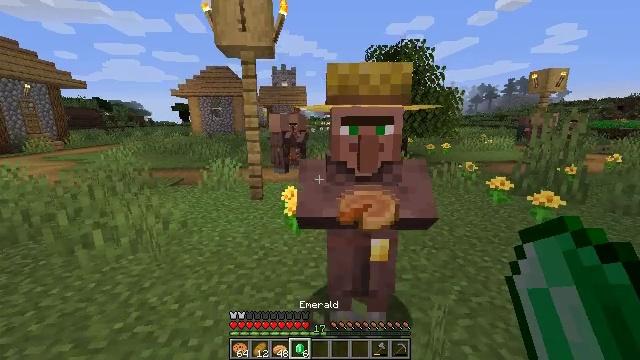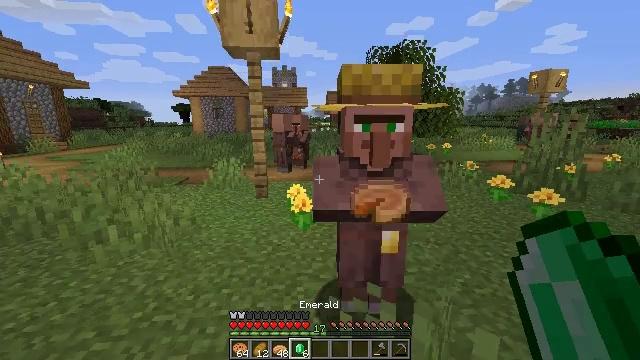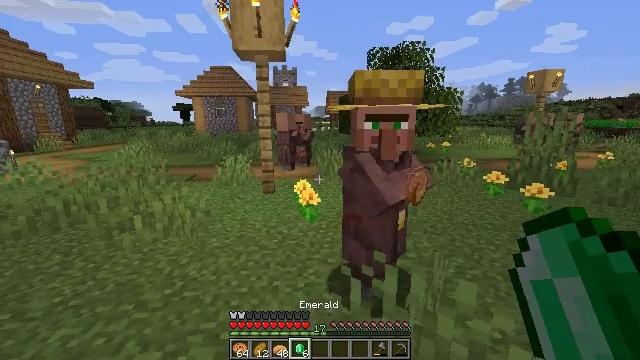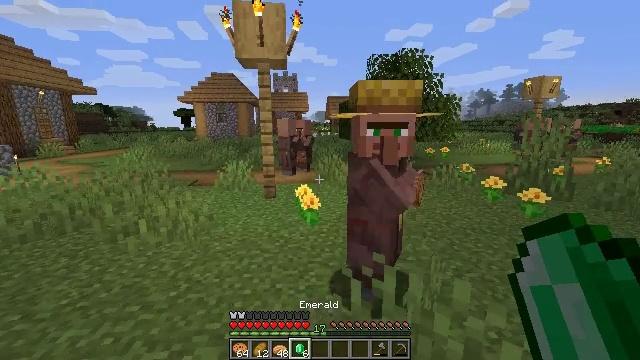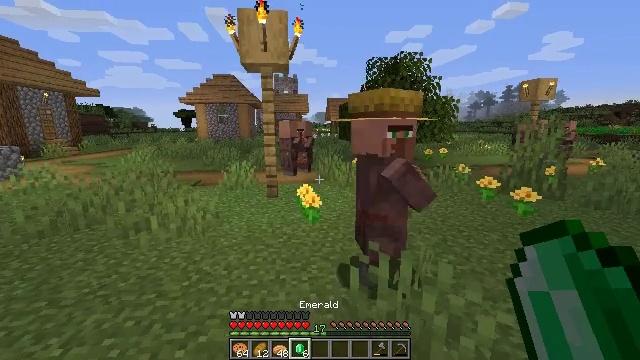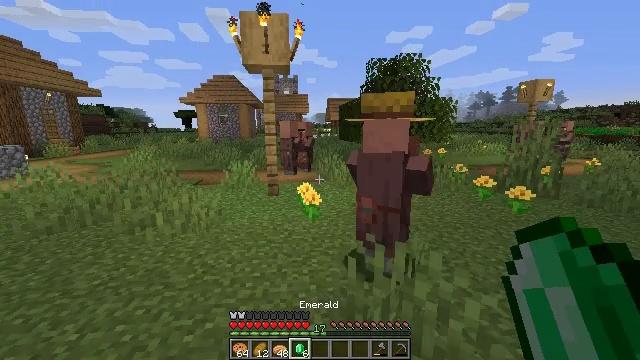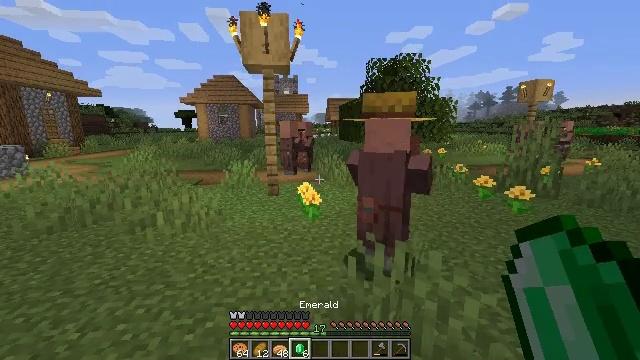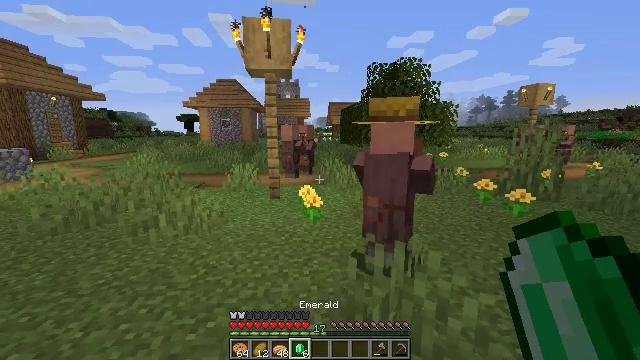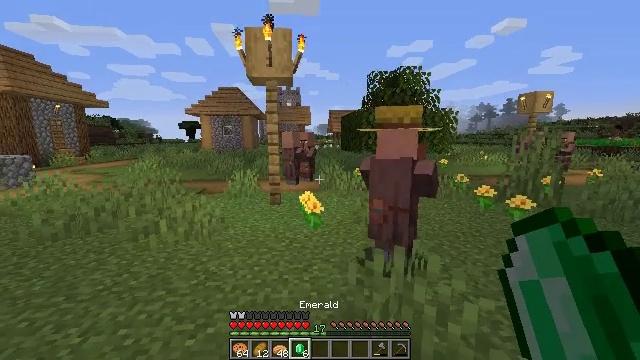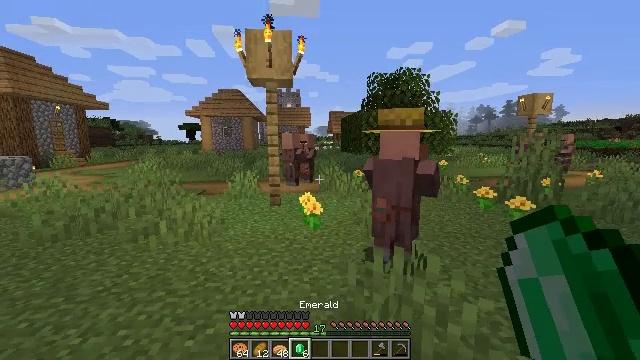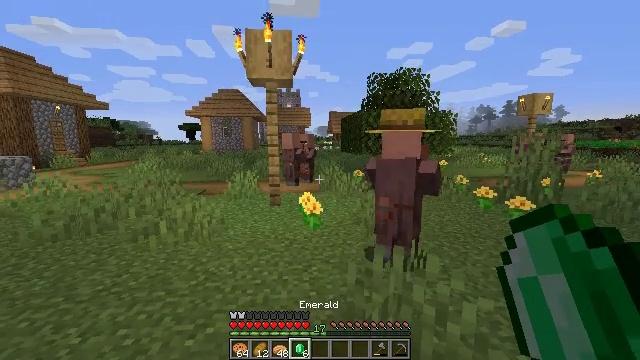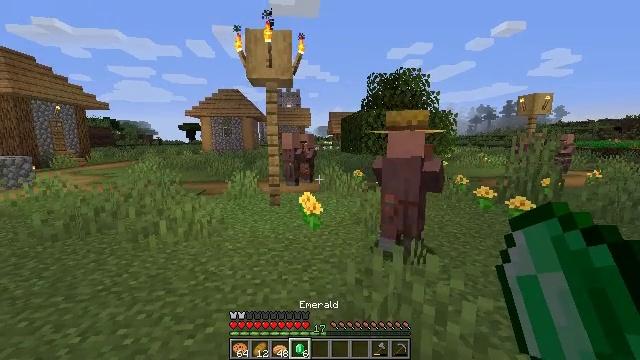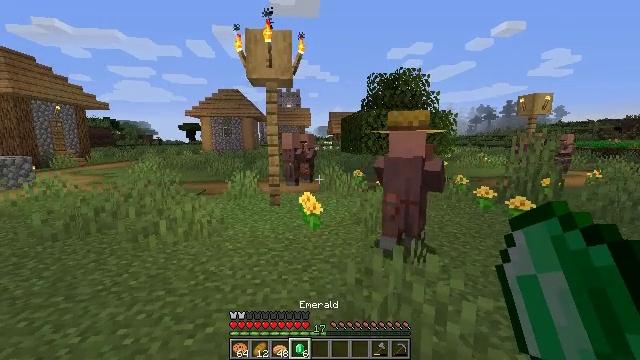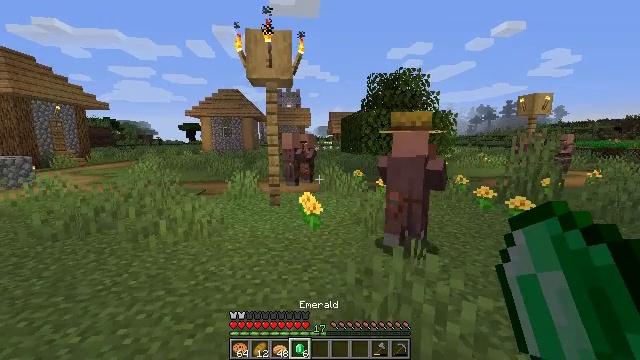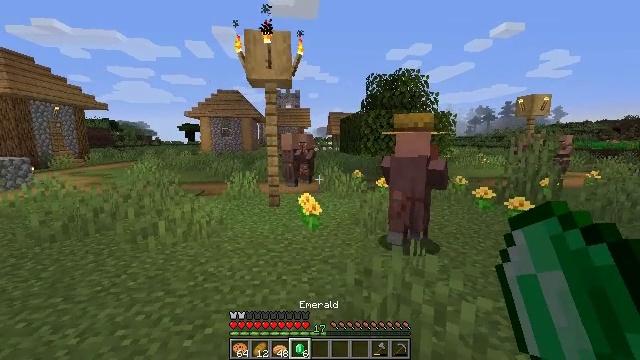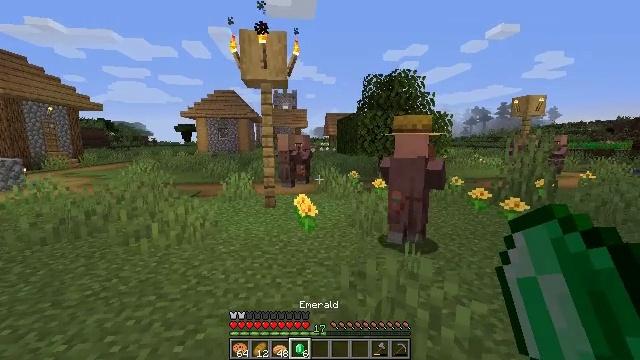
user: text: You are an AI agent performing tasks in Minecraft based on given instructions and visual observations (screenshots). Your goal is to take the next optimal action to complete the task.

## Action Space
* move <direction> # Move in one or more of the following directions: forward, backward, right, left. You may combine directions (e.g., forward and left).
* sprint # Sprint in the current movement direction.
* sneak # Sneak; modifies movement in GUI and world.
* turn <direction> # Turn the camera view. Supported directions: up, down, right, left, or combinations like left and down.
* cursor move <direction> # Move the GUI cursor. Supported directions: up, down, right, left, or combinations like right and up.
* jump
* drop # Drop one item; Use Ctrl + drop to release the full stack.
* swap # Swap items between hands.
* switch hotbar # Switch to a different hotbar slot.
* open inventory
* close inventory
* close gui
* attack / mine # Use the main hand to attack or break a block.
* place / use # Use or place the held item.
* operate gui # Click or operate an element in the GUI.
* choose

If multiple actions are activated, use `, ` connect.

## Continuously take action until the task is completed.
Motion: motion action
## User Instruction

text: Use flowers like dandelion or blue orchid in crafting table to make a suspicious stew.
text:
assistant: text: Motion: move back
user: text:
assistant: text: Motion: move back
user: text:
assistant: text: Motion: move back, turn up
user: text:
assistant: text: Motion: no_op
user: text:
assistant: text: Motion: no_op
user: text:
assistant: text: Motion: no_op
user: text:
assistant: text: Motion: no_op
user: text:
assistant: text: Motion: turn up
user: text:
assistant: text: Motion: no_op
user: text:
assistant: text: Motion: no_op
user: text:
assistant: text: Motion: no_op
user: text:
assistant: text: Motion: no_op
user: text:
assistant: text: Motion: no_op
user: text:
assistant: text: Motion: no_op
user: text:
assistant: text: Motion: move forward and move right
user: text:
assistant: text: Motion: move forward and move right
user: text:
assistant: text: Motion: move forward and move right
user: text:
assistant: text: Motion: move forward and move right
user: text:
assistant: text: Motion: move forward and move right
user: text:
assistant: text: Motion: no_op
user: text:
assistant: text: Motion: no_op
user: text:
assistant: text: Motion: no_op
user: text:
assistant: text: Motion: no_op
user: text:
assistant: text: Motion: close inventory
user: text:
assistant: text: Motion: close inventory
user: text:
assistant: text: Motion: cursor move down, close inventory
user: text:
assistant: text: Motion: cursor move down, open gui
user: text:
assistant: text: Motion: cursor move down
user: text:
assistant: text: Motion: no_op
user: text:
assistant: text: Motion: no_op